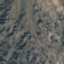
Land use / land cover class: HerbaceousVegetation